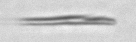
Label: fiber